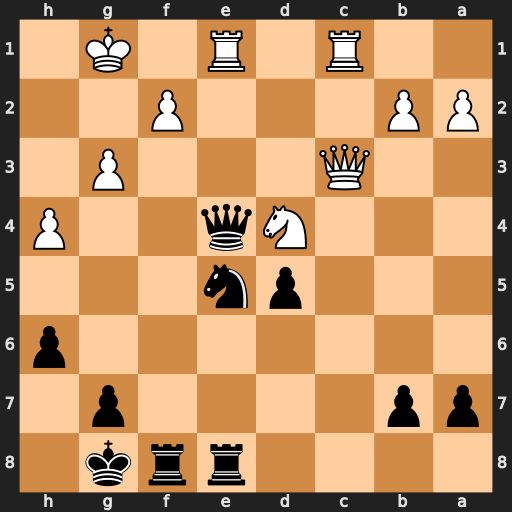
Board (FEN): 4rrk1/pp4p1/7p/3pn3/3Nq2P/2Q3P1/PP3P2/2R1R1K1
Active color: b
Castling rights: -
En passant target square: -
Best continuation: Qxd4 Qxd4 Nf3+ Kg2 Nxd4 Rxe8 Rxe8